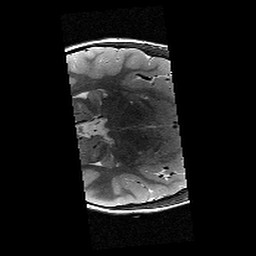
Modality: T2w
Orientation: axial
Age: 11
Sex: female
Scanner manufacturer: siemens
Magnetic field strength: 3 T
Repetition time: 9.23 s
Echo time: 0.067 s